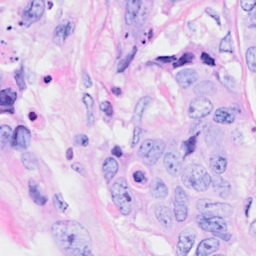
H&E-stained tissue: Breast